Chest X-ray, PA view. Patient: 55 years old, sex F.
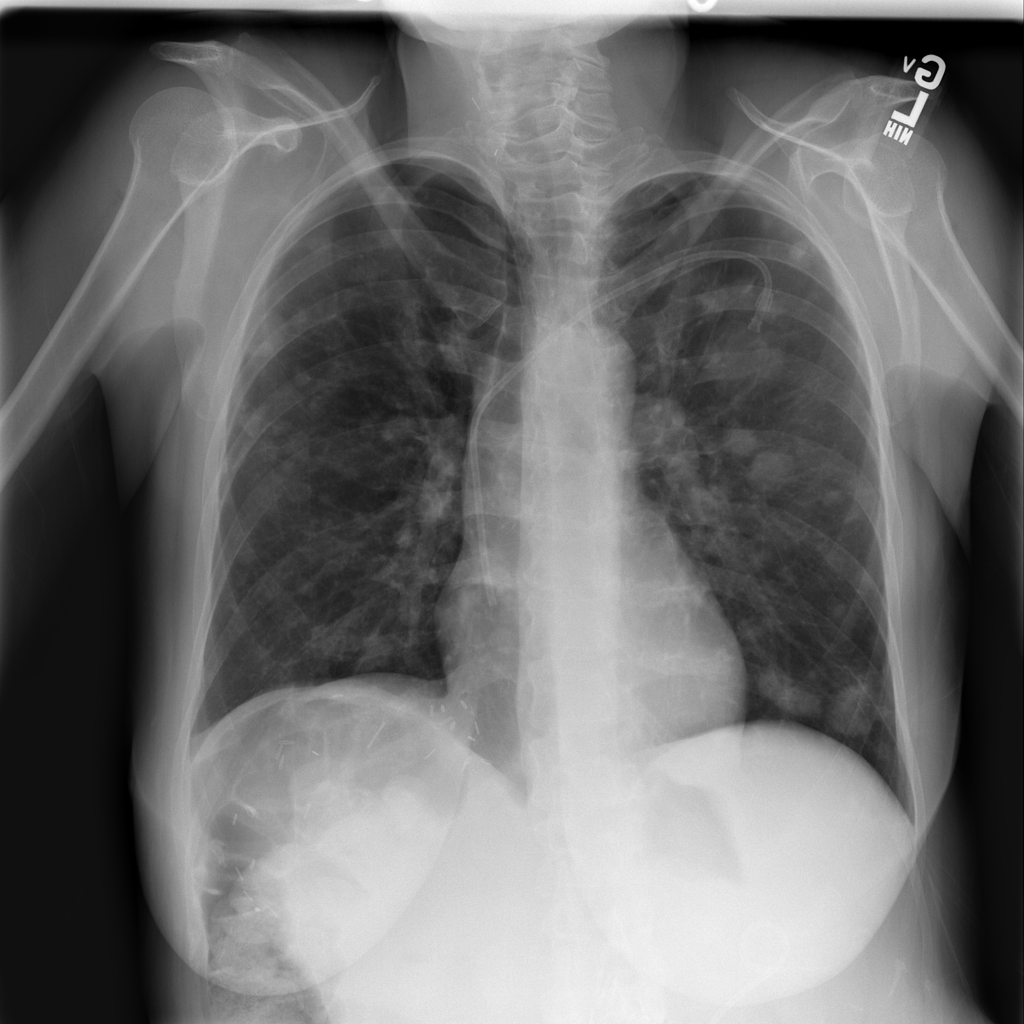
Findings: Nodule